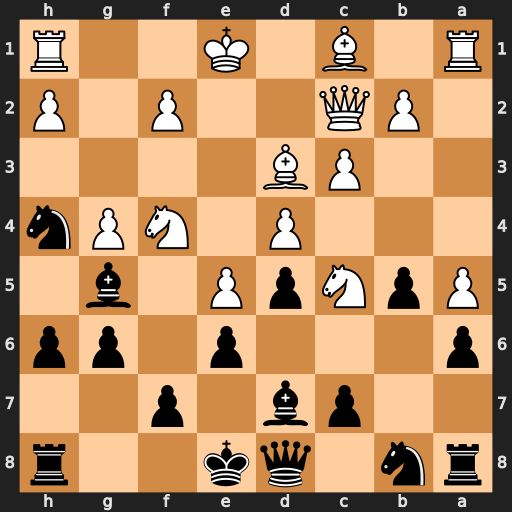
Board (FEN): rn1qk2r/2pb1p2/p3p1pp/PpNpP1b1/3P1NPn/2PB4/1PQ2P1P/R1B1K2R
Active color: b
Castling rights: KQkq
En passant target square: -
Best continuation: Bxf4 Bxf4 Ng2+ Kd1 Nxf4